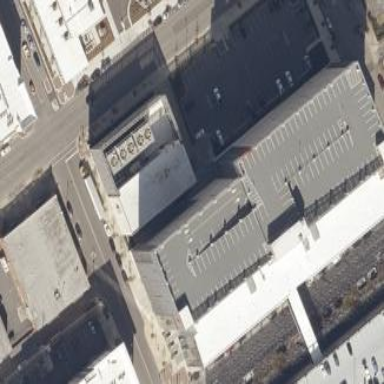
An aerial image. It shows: Multi-storey parking building.